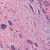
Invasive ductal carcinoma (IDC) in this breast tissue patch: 1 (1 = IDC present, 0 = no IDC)